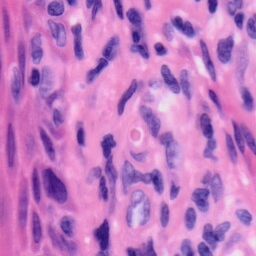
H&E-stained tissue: Skin